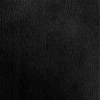
Label: dusty